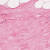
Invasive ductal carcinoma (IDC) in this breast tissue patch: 0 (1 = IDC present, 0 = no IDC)